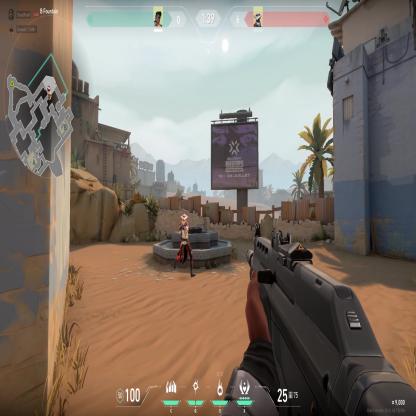
Label: enemy